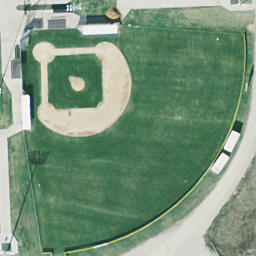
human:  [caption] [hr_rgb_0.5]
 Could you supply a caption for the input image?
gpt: It is a regular baseball diamond .

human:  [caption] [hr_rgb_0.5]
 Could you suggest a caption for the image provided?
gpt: A regular baseball diamond compose of manicured lawns and sand .

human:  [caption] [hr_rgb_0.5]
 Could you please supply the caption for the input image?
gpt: It is a new baseball diamond with stands sorrounded .

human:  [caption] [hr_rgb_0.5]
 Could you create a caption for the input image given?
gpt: This is a baseball diamond .

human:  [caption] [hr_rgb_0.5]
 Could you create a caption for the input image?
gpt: A regular baseball diamond compose of manicured lawns and sand .